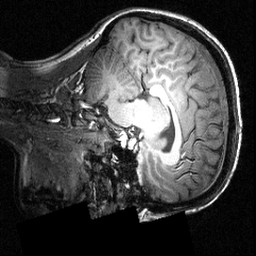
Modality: T1w
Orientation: sagittal
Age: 21
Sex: female
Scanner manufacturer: siemens
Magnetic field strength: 3.951 T
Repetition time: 1.5 s
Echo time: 0.00335 s